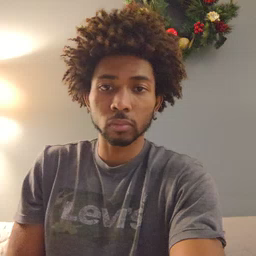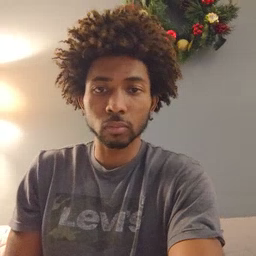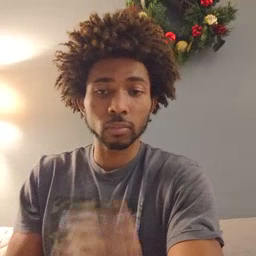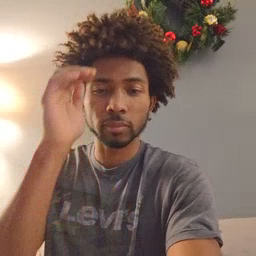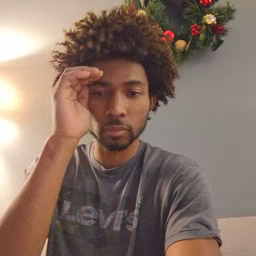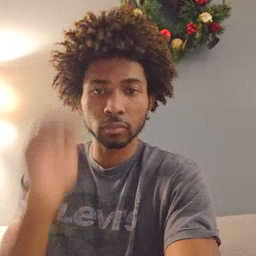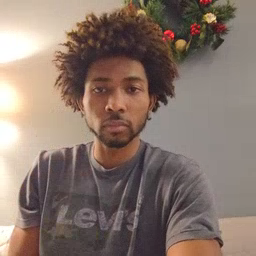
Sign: listen